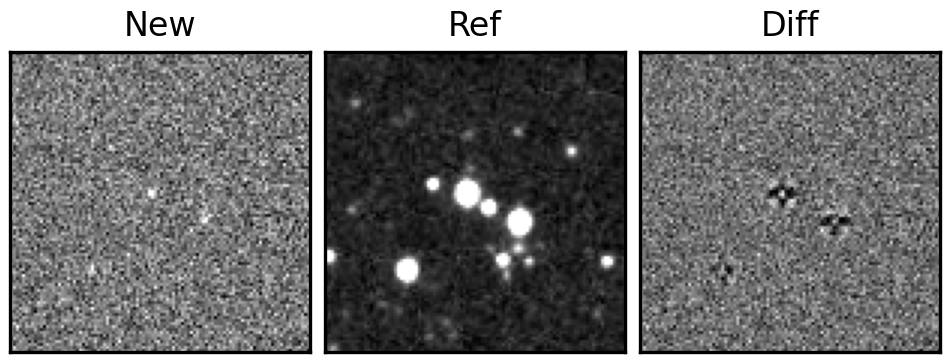
Label: bogus